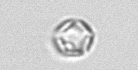
Label: Thalassiosira